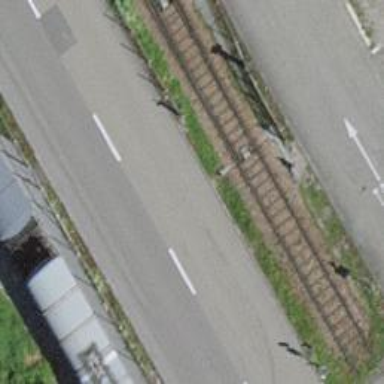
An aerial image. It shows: Railway switch.